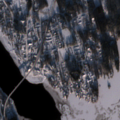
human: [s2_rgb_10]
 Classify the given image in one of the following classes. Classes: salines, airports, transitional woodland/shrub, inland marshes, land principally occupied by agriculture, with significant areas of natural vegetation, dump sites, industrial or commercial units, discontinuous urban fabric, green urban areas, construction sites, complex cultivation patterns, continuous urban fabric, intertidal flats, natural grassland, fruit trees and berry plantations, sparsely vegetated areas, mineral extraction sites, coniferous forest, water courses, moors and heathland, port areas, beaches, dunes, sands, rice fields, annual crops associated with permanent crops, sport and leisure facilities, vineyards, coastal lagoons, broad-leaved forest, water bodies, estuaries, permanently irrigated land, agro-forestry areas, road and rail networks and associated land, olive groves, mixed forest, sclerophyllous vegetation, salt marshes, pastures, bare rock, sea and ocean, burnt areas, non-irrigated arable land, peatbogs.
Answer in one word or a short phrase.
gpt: discontinuous urban fabric, coniferous forest, mixed forest, water bodies